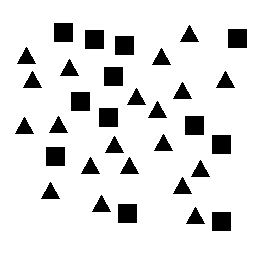
Squares: 12
Triangles: 20
Stars: 0
Total shapes: 32